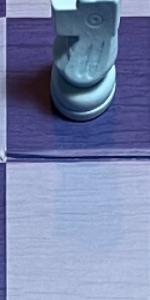
Label: Empty